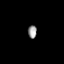
Tissue: prostate
Cell type: T cells
Senescence score: 0.2976
Nuclear area (px): 110
Mean DAPI intensity: 153.691